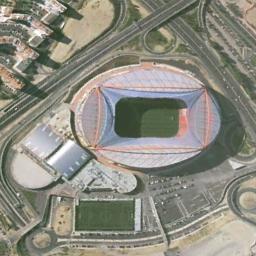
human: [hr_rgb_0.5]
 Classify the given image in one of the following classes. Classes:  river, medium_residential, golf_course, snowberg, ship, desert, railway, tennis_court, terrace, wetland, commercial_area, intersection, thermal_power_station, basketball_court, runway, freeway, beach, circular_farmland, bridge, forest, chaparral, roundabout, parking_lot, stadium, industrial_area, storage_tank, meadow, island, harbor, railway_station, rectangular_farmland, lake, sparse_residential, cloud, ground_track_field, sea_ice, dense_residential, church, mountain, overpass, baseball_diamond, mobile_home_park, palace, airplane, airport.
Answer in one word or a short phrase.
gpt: stadium